Question: I have the following Markov chain:

This chain shows the states of the Spaceship, which is in the asteroid belt: S1 - is serviceable, S2 - is broken. 0.12 - the probability of destroying the Spaceship by a collision with an asteroid. 0.88 - the probability of that a collision will not be critical. Need to find the probability of a serviceable condition of the ship after the third collision.
Analytical solution showed the response - 0.681. But it is necessary to solve this problem by simulation method using any modeling tool (MATLAB Simulink, AnyLogic, Scilab, etc.).
Do you know what components should be used to simulate this process in Simulink or any other simulation environment? Any examples or links.
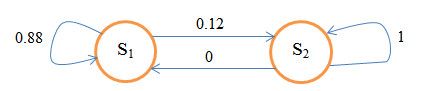
Answer: For a more complex system you'll want to use Stateflow or SimEvents, but for this simple example all you need is a single Unit Delay block (output = 0 => S1, output = 1 => S2), with a Switch block, a Random block, and some comparison blocks to construct the logic determining the next value of the state.
Presumably you must execute the simulation a (very) large number of times and average the results to get a statistically significant output.
You'll need to change the "seed" of the random generator each time you run the simulation.
This can be done by setting the seed to be "now" (or something similar to that).
Alternatively you could quite easily vectorize the model so that you only need to execute it once.